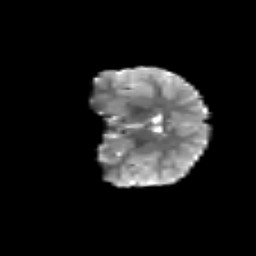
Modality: T2w
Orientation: coronal
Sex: male
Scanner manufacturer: siemens
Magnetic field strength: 3 T
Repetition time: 5 s
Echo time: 0.071 s